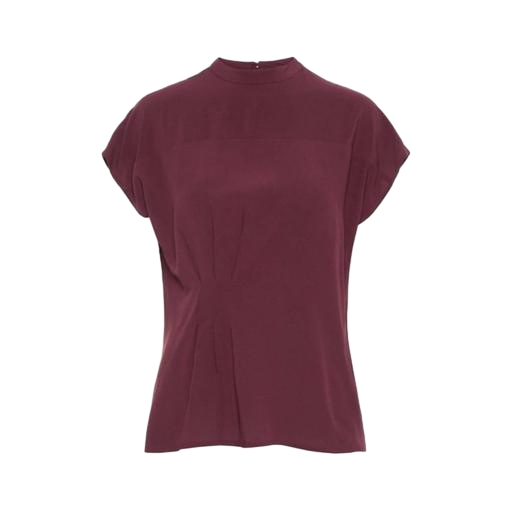
purple mock-neck blouse, pleat-neck top, high-neck top, white background